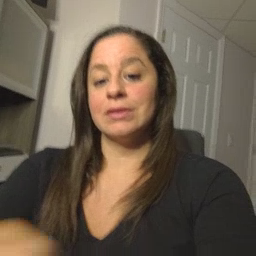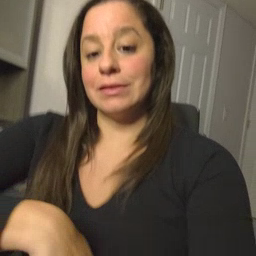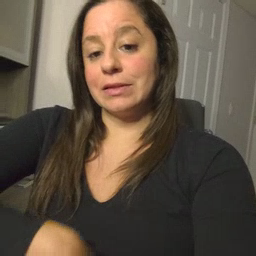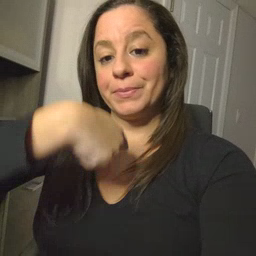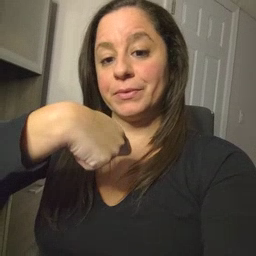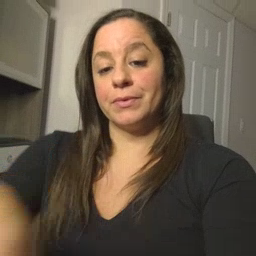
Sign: zipper